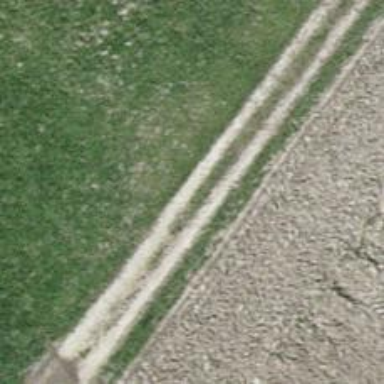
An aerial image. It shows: Compacted track road with grade3 tracktype.